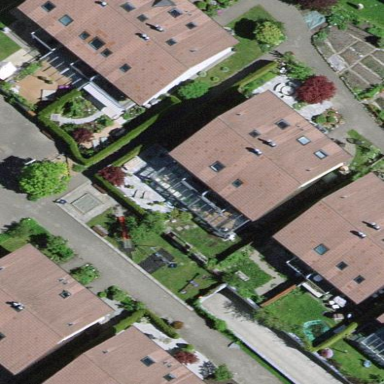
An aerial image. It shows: Terrace building.